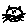
Label: cat